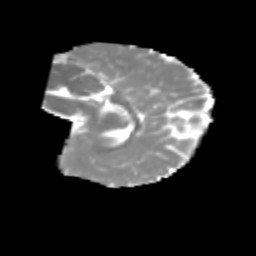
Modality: MD
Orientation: sagittal
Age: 6
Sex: female
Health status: healthy